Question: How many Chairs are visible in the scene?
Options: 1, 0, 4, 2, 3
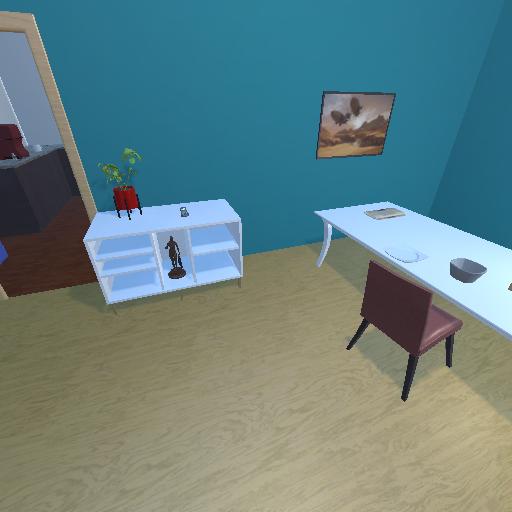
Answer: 1